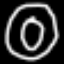
Label: donut